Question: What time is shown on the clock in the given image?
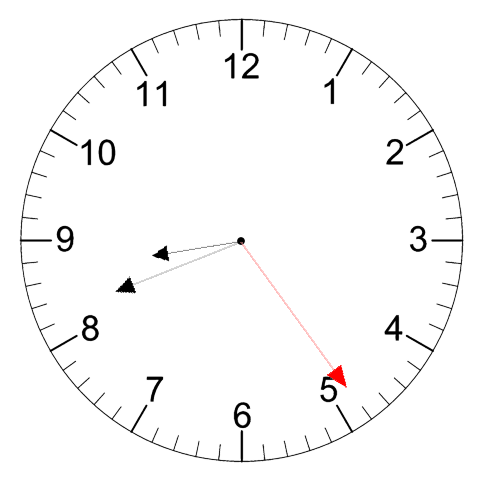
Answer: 08:41:24